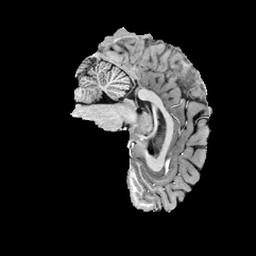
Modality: T1w
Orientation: sagittal
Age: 27
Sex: male
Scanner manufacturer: siemens
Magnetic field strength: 6.98 T
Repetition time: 6 s
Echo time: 0.00302 s